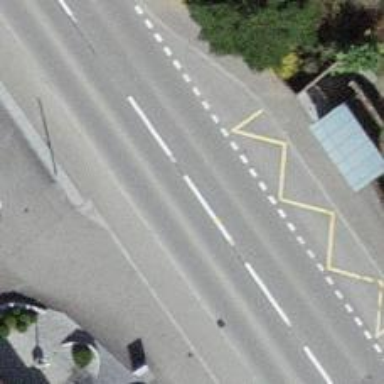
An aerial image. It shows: Bus stop with stop position for public transport.